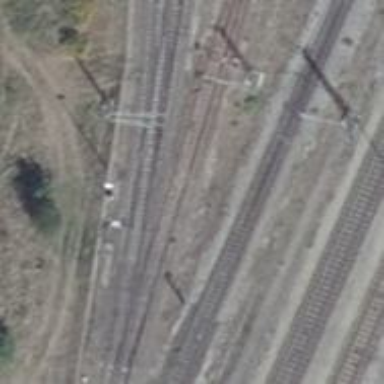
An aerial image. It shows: Railway switch.